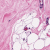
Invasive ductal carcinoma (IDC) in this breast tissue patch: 0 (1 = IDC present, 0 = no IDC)